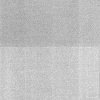
Atmospheric dust classification: dusty